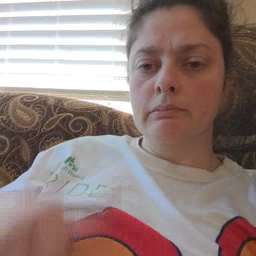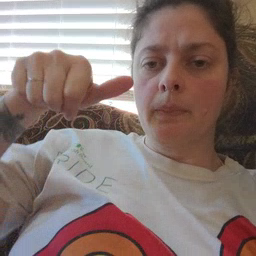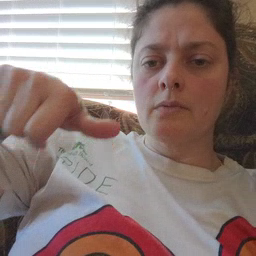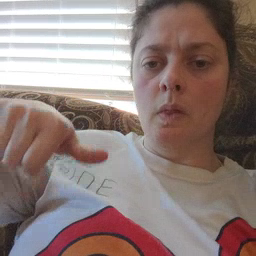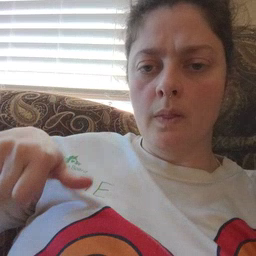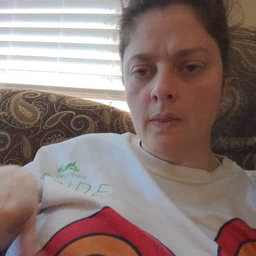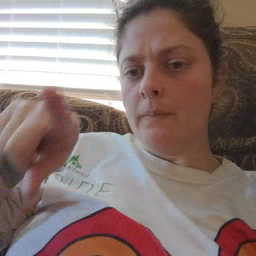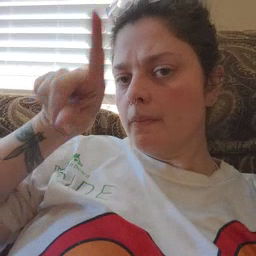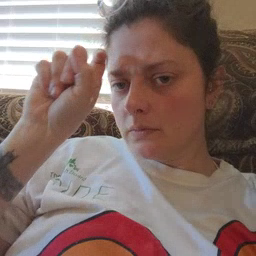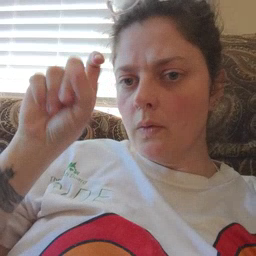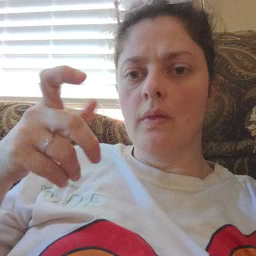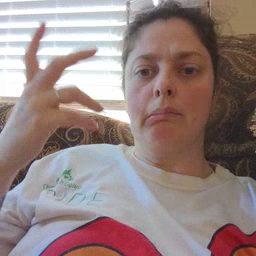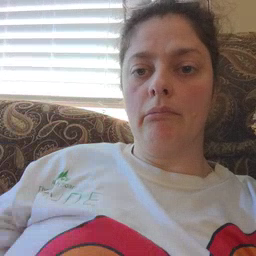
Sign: puzzle